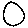
Label: moon